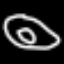
Label: donut